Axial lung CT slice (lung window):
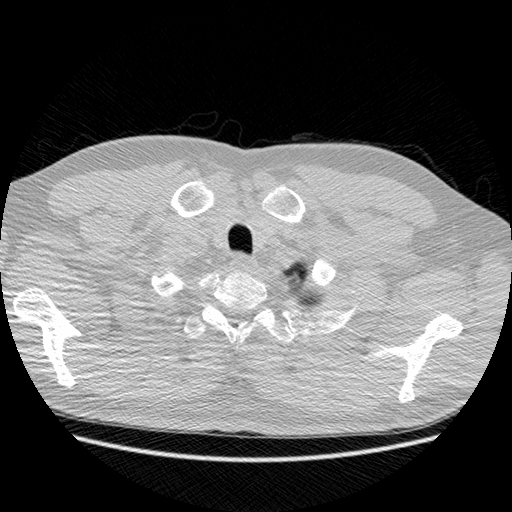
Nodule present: no